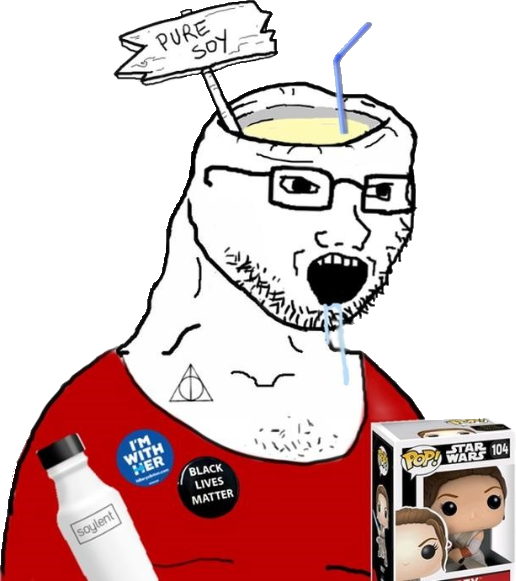
Label: 5_Brainlet